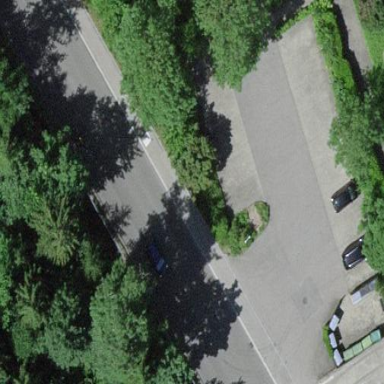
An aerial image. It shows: Parking area with surface.